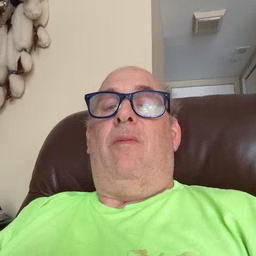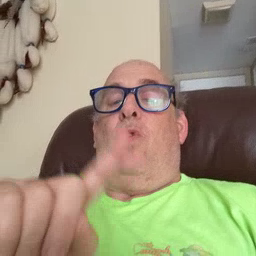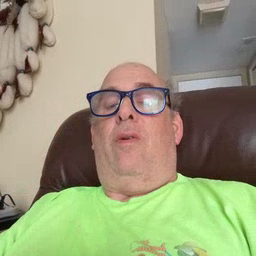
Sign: where